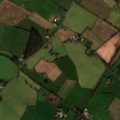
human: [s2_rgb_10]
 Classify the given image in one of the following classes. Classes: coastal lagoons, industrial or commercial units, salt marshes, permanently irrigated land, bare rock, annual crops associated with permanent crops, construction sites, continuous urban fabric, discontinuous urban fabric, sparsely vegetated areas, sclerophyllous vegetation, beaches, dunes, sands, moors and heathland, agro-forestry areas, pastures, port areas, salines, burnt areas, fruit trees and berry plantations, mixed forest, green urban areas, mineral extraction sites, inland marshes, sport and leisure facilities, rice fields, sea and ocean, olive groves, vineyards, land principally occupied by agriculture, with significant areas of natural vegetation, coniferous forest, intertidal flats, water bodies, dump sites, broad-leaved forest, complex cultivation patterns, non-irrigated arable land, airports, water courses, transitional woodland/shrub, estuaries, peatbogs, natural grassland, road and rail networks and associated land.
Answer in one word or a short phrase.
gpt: non-irrigated arable land, pastures, broad-leaved forest